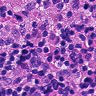
Metastatic tissue present: no